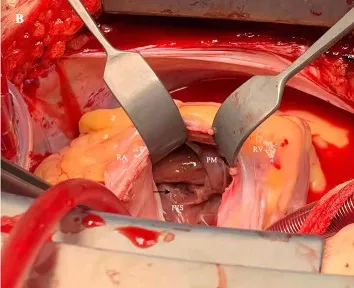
(B) The mass were removed completely and the IVS was intact without perforation (black arrow). RA, right atrium; RV, right ventricle; IVS, interventricular septum; SCTV, septal cusp of tricuspid valve; PM, papillary muscles.
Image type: medical_photograph (other_medical_photograph)